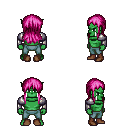
a pixel art fantasy rpg character, male body template, orc, green skin, steel arm armor, teal pants, pink unkempt hairstyle, brown shoes, four views (front, back, left, right), 2x2 character sprite sheet, small pixel art, hard edges, no anti-aliasing